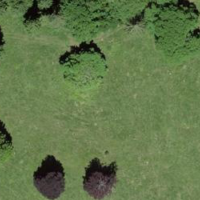
EUNIS habitat code: 24
Species observed at this site:
Cardamine heptaphylla